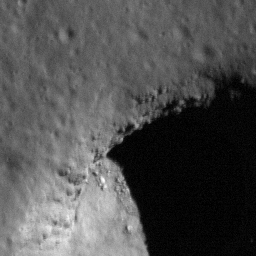
Pit: Compton Pit
Host crater: Compton Crater
Host type: impact_melt
Lunar coordinates: latitude 56.225, longitude 106.196